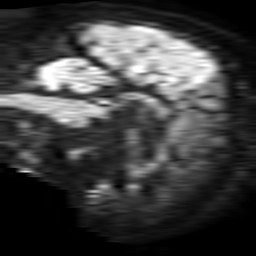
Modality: TRACE
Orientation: sagittal
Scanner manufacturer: philips
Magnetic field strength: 1.5 T
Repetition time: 3.393 s
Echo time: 0.06922 s